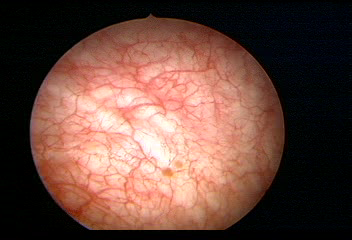
Modality: WLC
Class: Normal mucosa
Bladder cancer association: No